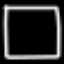
Label: square